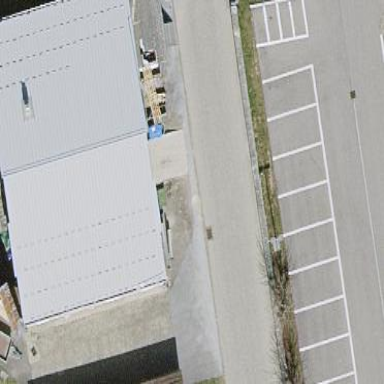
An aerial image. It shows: Industrial building.